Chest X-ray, PA view. Patient: 27 years old, sex F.
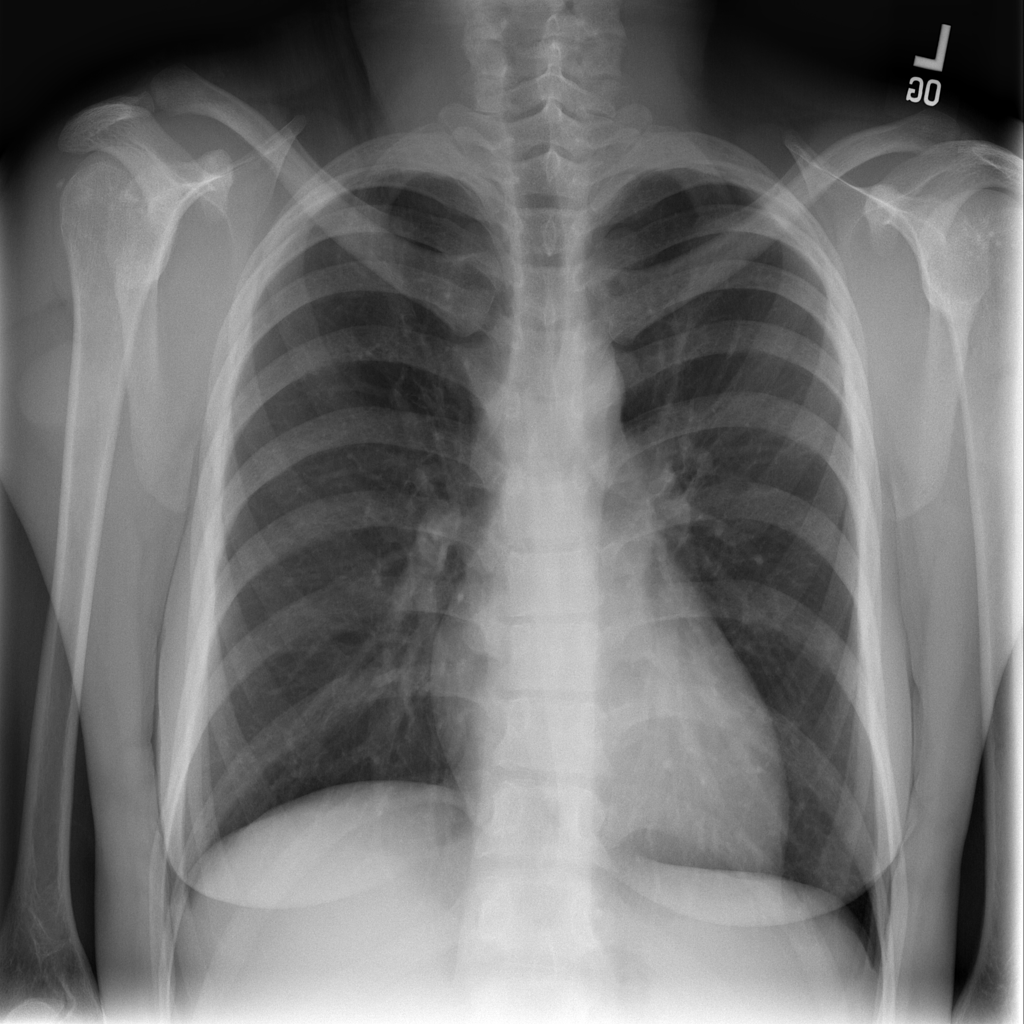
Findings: No Finding